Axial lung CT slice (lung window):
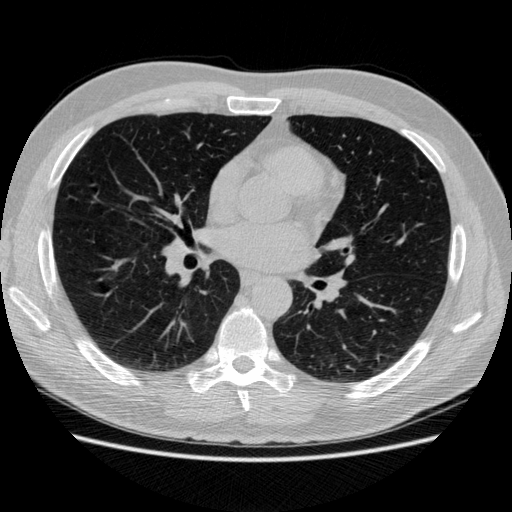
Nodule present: no